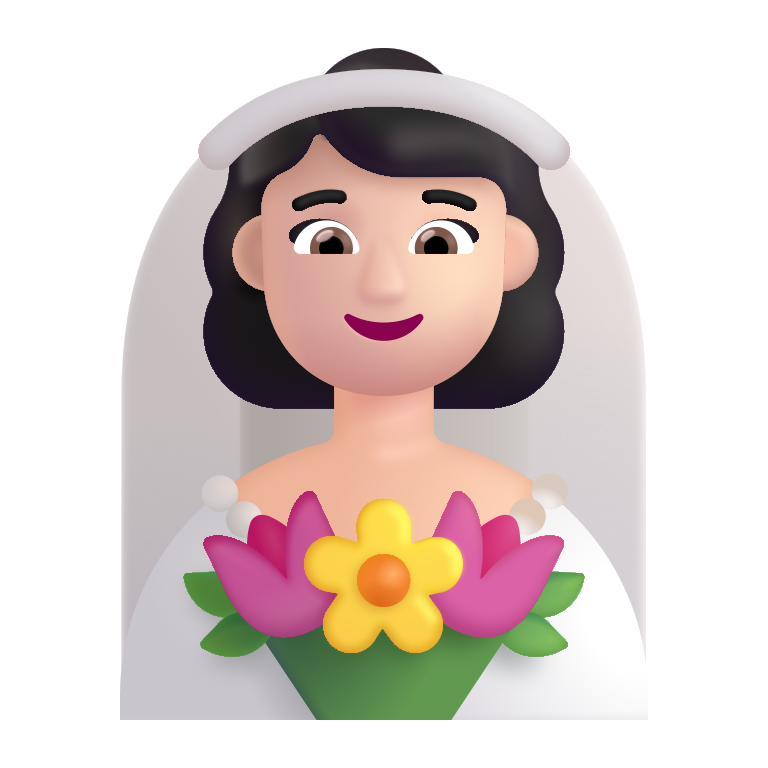
woman with veil color light